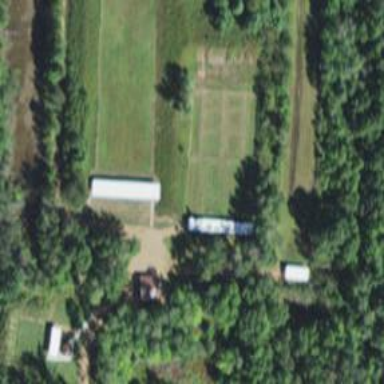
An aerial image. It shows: Shooting ground for the sport of shooting.